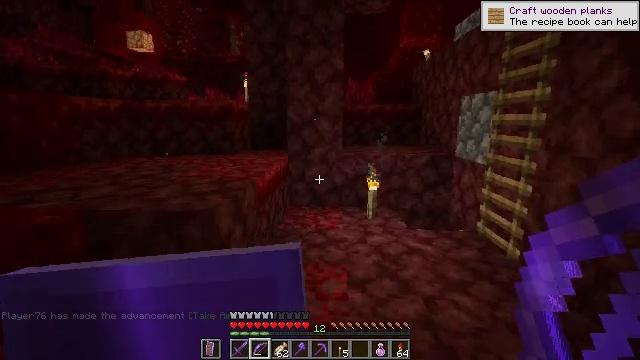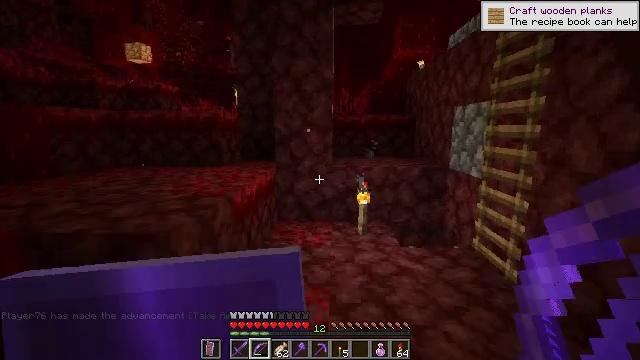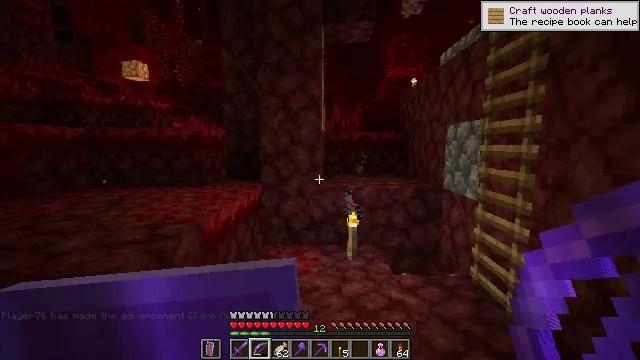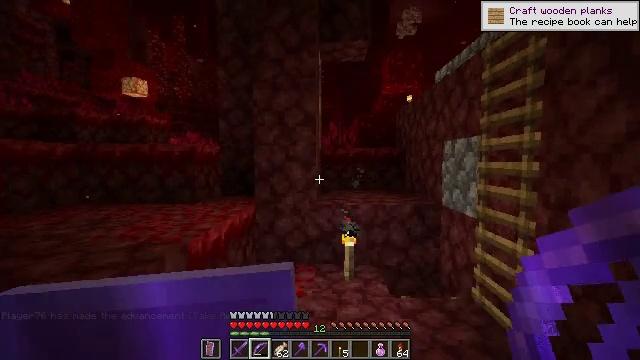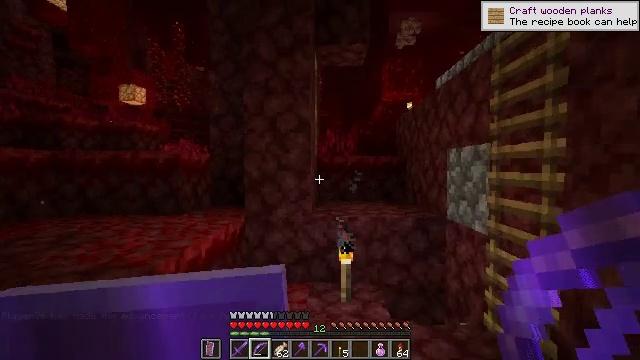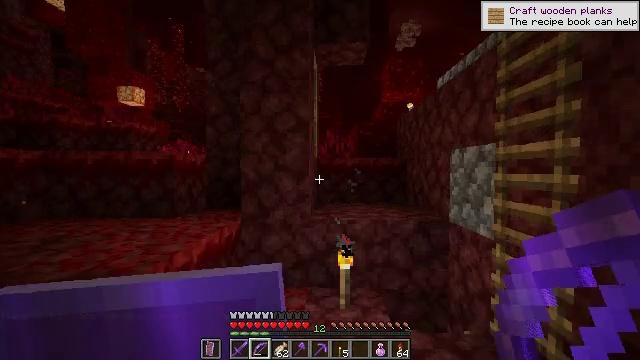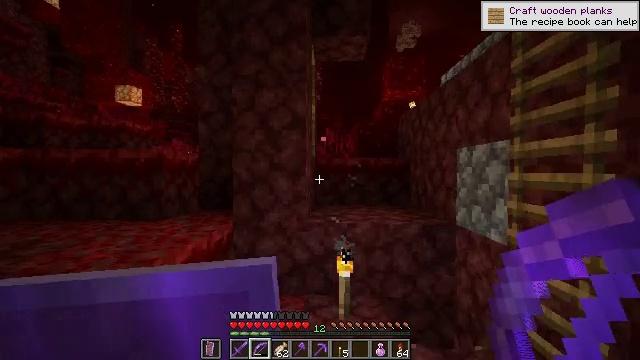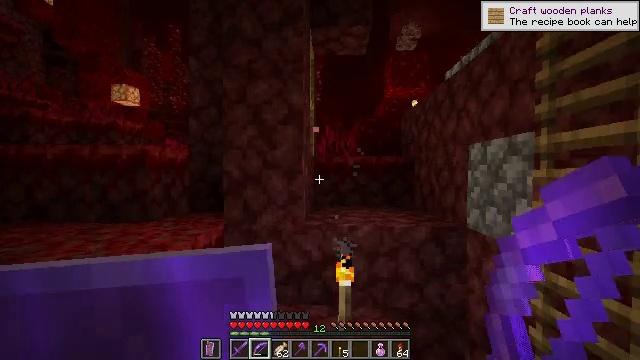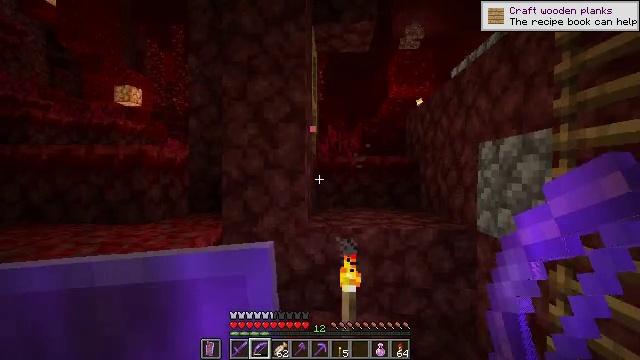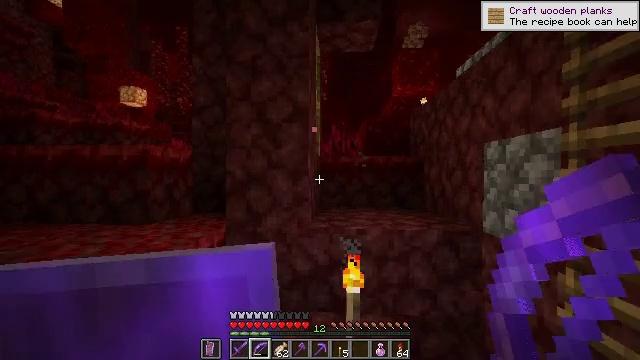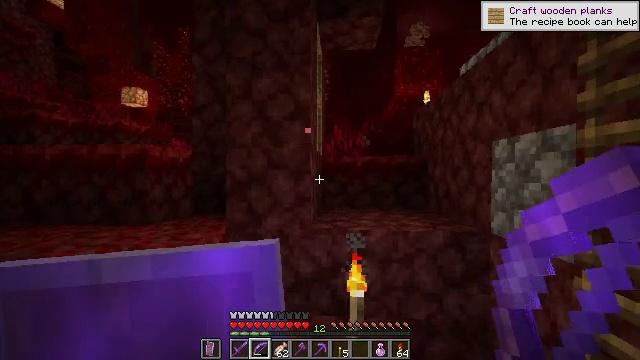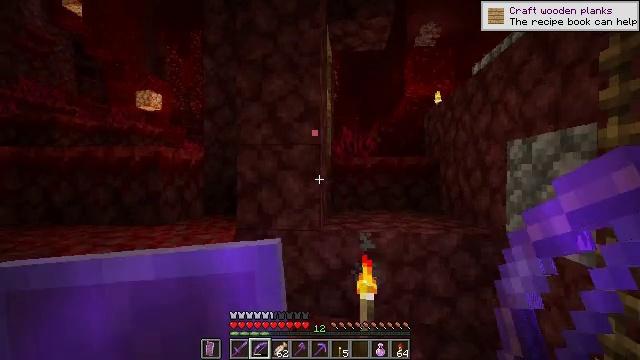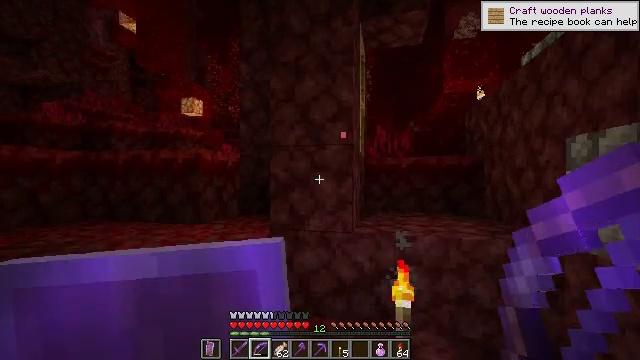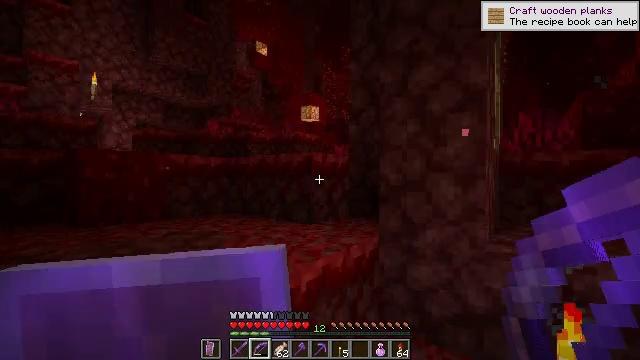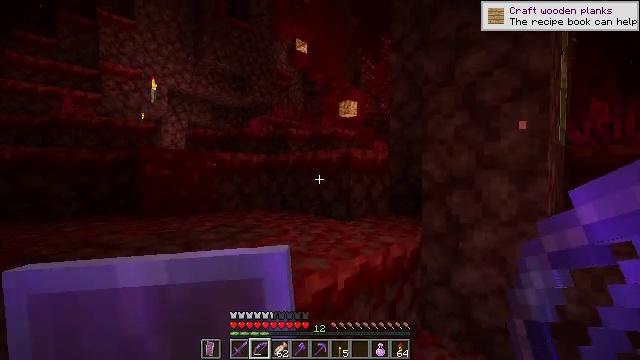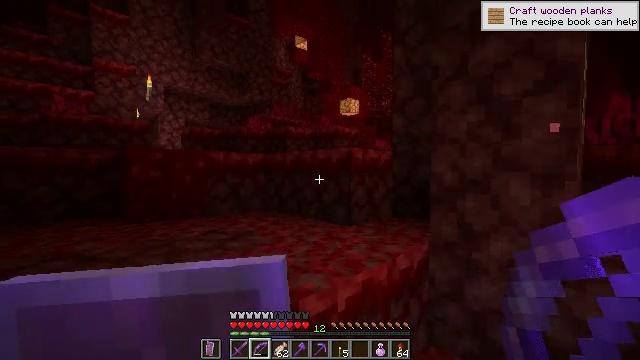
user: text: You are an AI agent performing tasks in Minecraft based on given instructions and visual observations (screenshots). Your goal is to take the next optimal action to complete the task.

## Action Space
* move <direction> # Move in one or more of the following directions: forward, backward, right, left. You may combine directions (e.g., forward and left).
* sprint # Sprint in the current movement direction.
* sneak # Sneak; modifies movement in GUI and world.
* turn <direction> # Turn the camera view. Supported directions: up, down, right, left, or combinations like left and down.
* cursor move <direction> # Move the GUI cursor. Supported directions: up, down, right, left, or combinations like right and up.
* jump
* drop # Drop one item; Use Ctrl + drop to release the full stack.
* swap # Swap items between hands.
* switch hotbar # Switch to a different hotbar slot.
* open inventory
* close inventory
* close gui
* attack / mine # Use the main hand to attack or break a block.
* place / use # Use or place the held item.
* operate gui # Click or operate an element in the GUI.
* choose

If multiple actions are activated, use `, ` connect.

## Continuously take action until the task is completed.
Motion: motion action
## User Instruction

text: Collect nether quartz from the ore block.
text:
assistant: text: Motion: move forward and move right, turn up
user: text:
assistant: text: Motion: move forward, turn up
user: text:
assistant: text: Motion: move forward, turn up
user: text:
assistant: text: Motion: move forward, turn up
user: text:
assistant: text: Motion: move forward
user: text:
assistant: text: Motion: move forward
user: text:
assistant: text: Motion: move forward
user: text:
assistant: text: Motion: no_op
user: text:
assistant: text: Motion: no_op
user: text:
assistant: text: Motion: no_op
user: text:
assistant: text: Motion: turn left
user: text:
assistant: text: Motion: move forward, turn left
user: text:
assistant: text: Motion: move forward, turn left
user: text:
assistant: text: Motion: move forward, turn left
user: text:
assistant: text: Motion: move forward
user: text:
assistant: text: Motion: move forward
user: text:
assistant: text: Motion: move forward
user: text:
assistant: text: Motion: move forward and move left
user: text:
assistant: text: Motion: move forward and move left
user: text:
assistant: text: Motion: move forward and move left
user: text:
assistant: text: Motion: move forward and move left, turn right and up, jump
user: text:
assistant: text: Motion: move forward and move left, turn right and up, jump
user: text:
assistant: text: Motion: move forward and move left, turn right and up, jump
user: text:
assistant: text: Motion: move forward and move left, jump
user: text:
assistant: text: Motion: move forward and move left
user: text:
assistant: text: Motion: move forward and move left
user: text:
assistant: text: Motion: move forward and move left
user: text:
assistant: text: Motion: move forward and move left
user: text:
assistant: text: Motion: move forward and move left
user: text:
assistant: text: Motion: move forward and move left